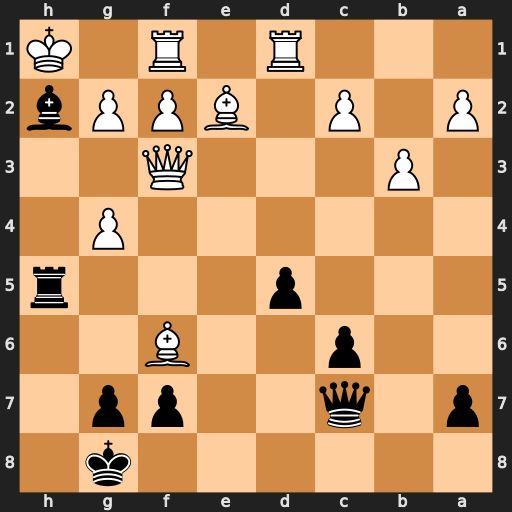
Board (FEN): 6k1/p1q2pp1/2p2B2/3p3r/6P1/1P3Q2/P1P1BPPb/3R1R1K
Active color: b
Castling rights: -
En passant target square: -
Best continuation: Bg1+ Qh3 Rxh3+ gxh3 Qh2#